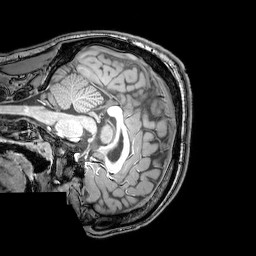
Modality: T1w
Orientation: sagittal
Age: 24
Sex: male
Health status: healthy
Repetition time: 0.081 s
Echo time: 0.037 s